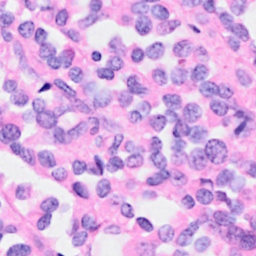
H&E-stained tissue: Breast